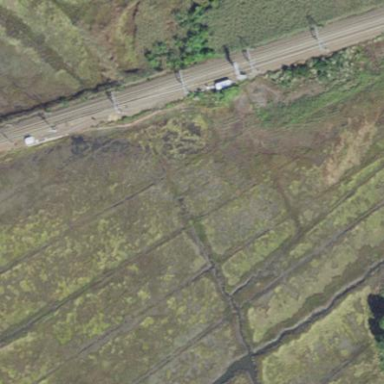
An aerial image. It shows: Saltmarsh wetland with tidal influence.